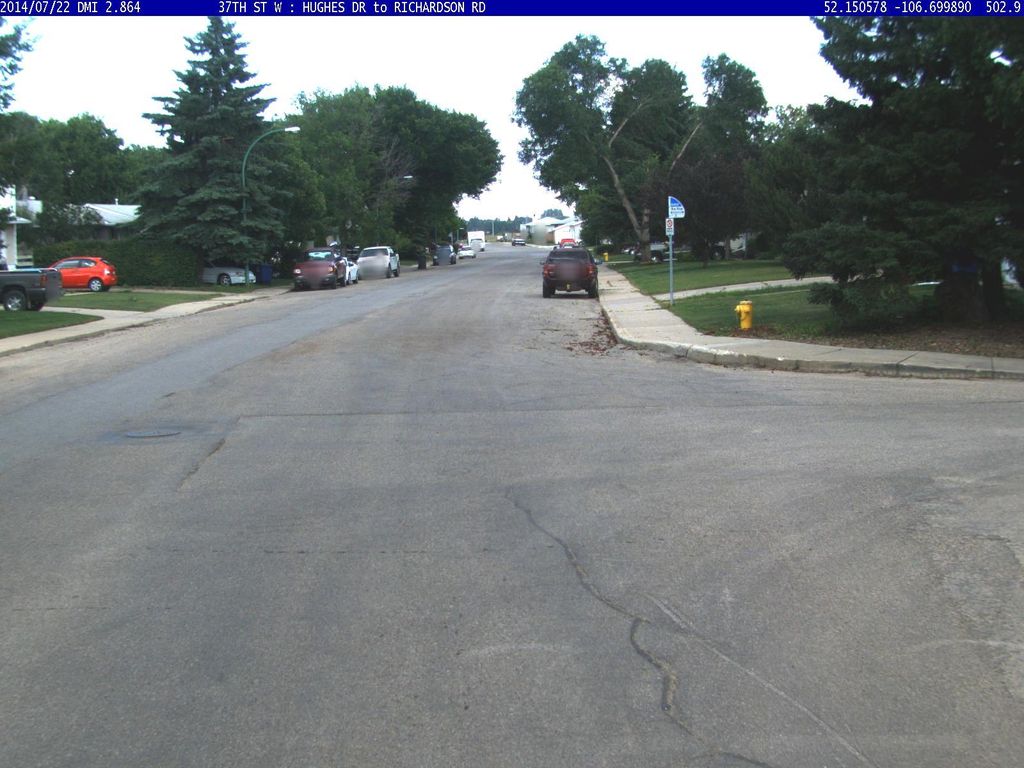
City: saskatoon